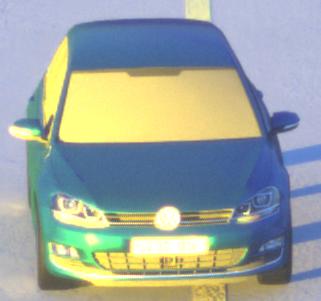
Make: VW
Model: Golf 1.2 TSI BMT
Detailed model: Golf (VII)
Model produced from: 2012/11
Model produced until: 2014/05
Doors: 3
Color: blue
Road condition: dry road
Daytime: sunrise or sunset
Contrast: high contrast